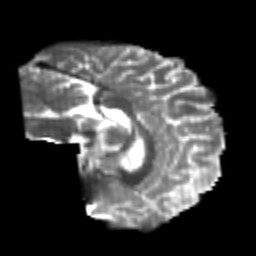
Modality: T2w
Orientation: sagittal
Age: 21
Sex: female
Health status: healthy
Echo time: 0.074 s